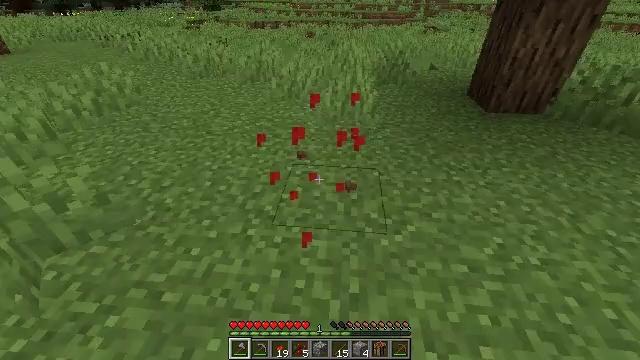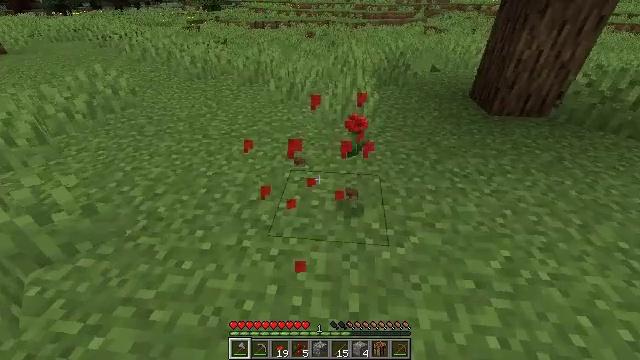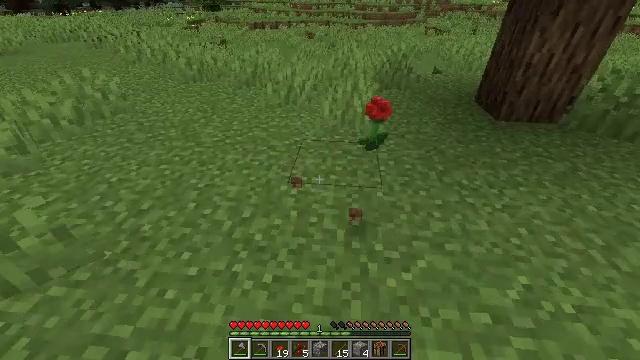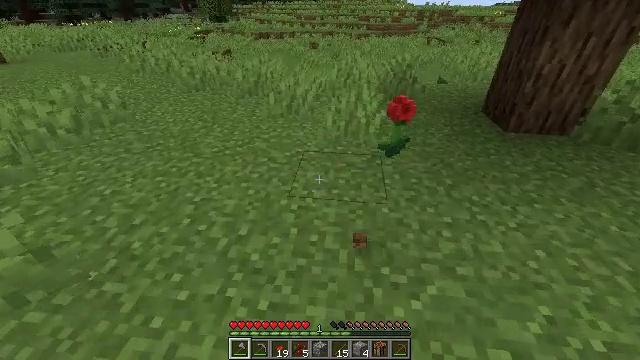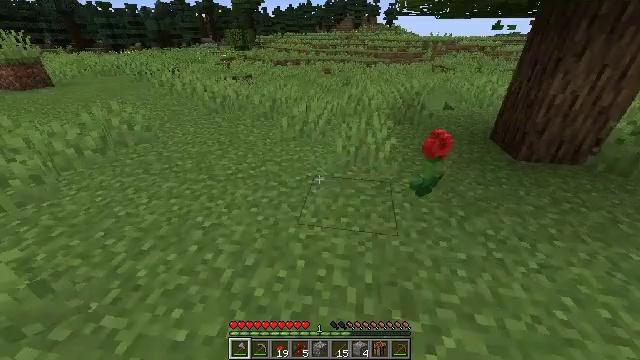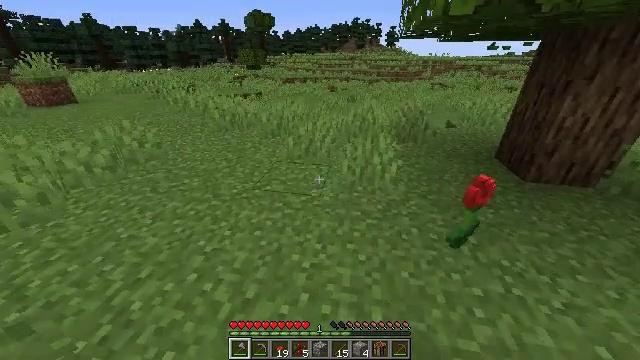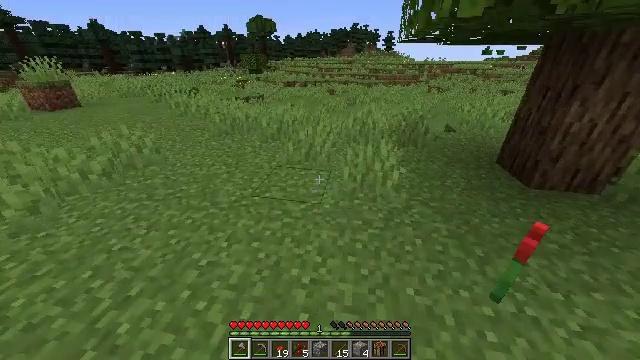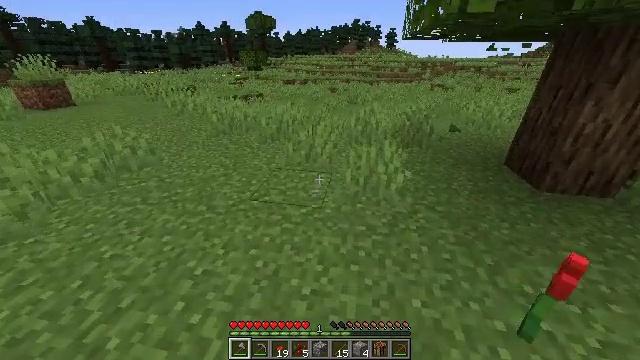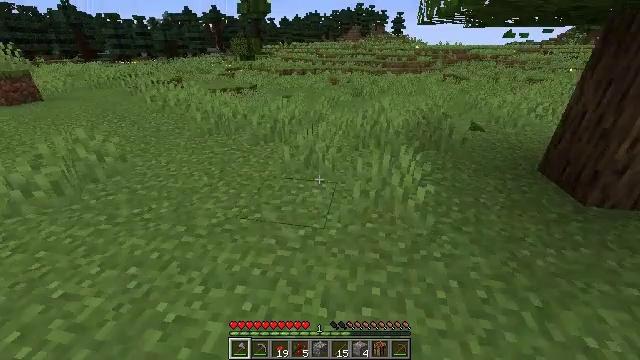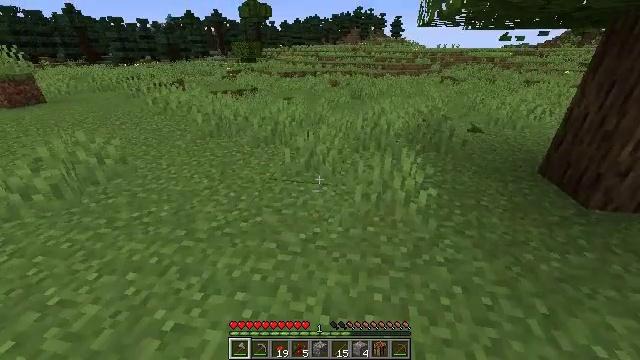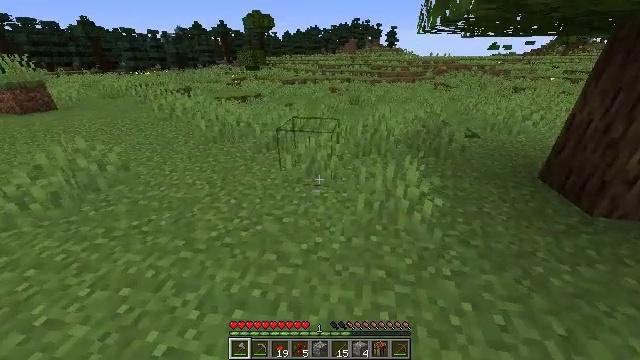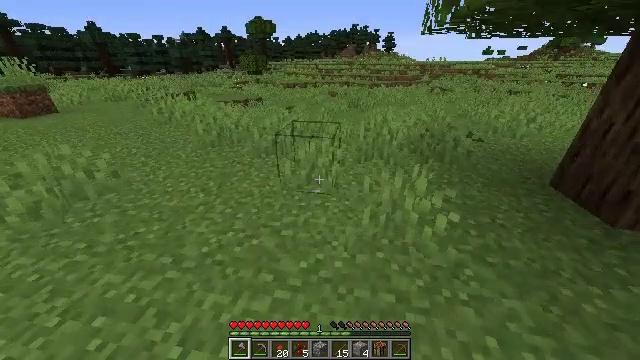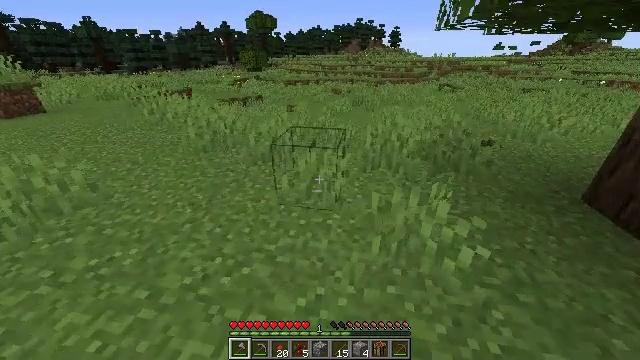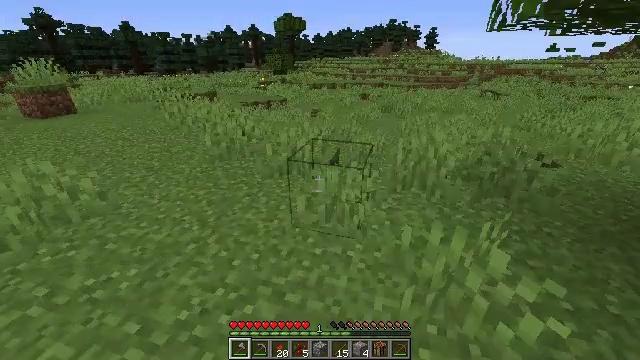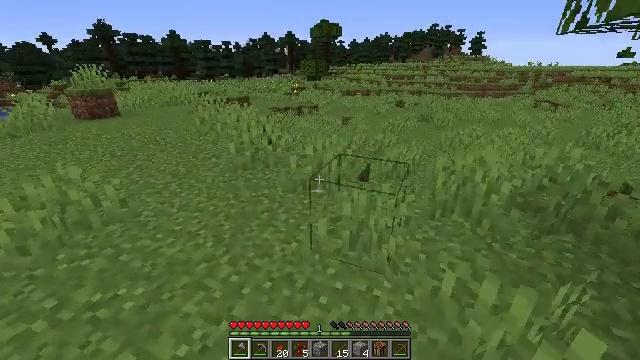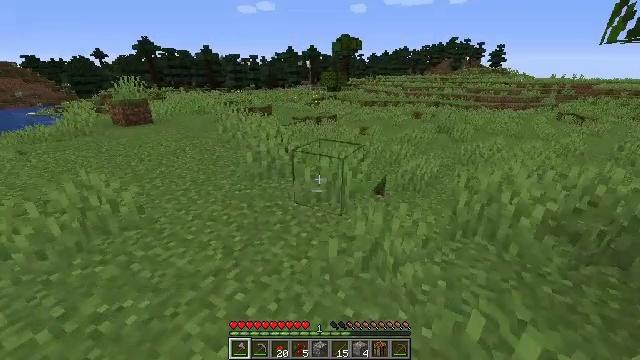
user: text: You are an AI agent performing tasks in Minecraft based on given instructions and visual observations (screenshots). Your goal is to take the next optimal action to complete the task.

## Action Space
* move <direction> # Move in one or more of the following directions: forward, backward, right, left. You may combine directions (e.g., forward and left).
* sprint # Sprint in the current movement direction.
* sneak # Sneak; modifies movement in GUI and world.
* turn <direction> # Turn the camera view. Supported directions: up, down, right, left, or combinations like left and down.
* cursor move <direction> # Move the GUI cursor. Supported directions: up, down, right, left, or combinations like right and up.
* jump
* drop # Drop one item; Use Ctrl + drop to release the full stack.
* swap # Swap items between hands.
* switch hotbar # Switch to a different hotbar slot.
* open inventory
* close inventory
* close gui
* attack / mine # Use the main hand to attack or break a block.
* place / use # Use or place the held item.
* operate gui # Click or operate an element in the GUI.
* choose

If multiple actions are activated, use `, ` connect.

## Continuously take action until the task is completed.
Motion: motion action
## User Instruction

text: Collect a dandelion flower.
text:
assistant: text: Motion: move forward
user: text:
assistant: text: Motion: no_op
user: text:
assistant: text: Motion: move forward, turn up
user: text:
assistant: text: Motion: move forward, turn left and up
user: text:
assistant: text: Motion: move forward, turn left and up
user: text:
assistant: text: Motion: no_op
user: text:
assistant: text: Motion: move forward
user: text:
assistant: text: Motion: move forward
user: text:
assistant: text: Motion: move forward
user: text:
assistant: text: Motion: move forward
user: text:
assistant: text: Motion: move forward
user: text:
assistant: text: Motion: move forward
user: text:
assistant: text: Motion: move forward, turn left and up
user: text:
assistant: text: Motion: move forward, turn left and up
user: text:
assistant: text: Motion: move forward, turn left and up
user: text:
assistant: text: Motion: move forward
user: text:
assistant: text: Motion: move forward
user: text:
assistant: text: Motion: move forward, jump
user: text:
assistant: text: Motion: move forward, jump
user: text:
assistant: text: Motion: move forward, jump
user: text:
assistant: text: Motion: move forward, jump
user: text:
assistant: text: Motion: move forward, jump
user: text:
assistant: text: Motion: move forward, jump
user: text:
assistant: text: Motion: move forward, jump
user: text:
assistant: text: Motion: move forward, jump
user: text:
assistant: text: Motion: move forward, jump
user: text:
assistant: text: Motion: move forward, jump
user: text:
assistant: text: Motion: move forward, jump
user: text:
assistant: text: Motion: move forward, jump
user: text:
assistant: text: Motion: move forward, jump